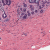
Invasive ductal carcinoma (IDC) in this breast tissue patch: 0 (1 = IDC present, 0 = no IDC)